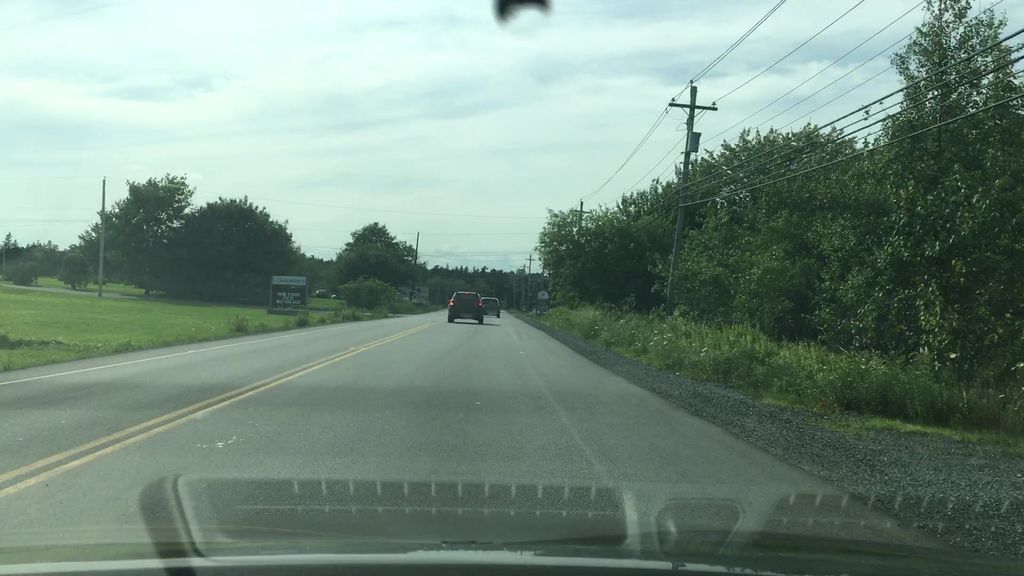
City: halifax